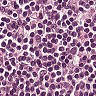
Metastatic tissue present: no